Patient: sex M, age 35
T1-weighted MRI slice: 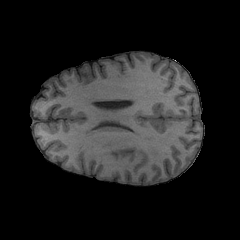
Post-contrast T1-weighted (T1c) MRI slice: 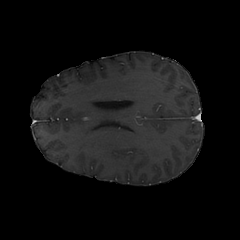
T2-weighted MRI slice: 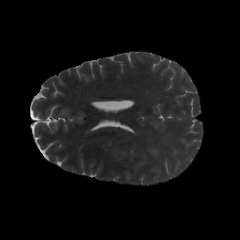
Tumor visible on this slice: yes
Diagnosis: Astrocytoma, IDH-mutant
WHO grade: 4